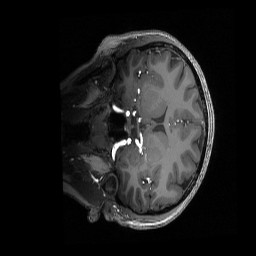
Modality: T1w
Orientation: coronal
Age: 22
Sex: female